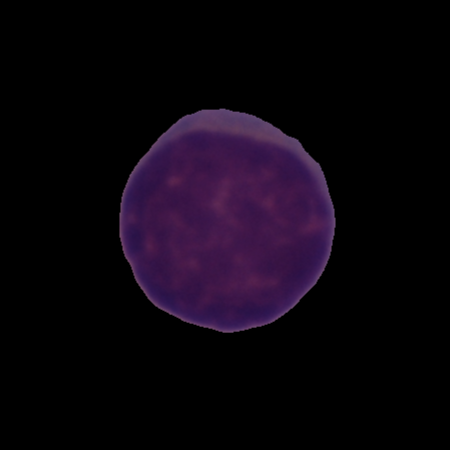
Label: cancer